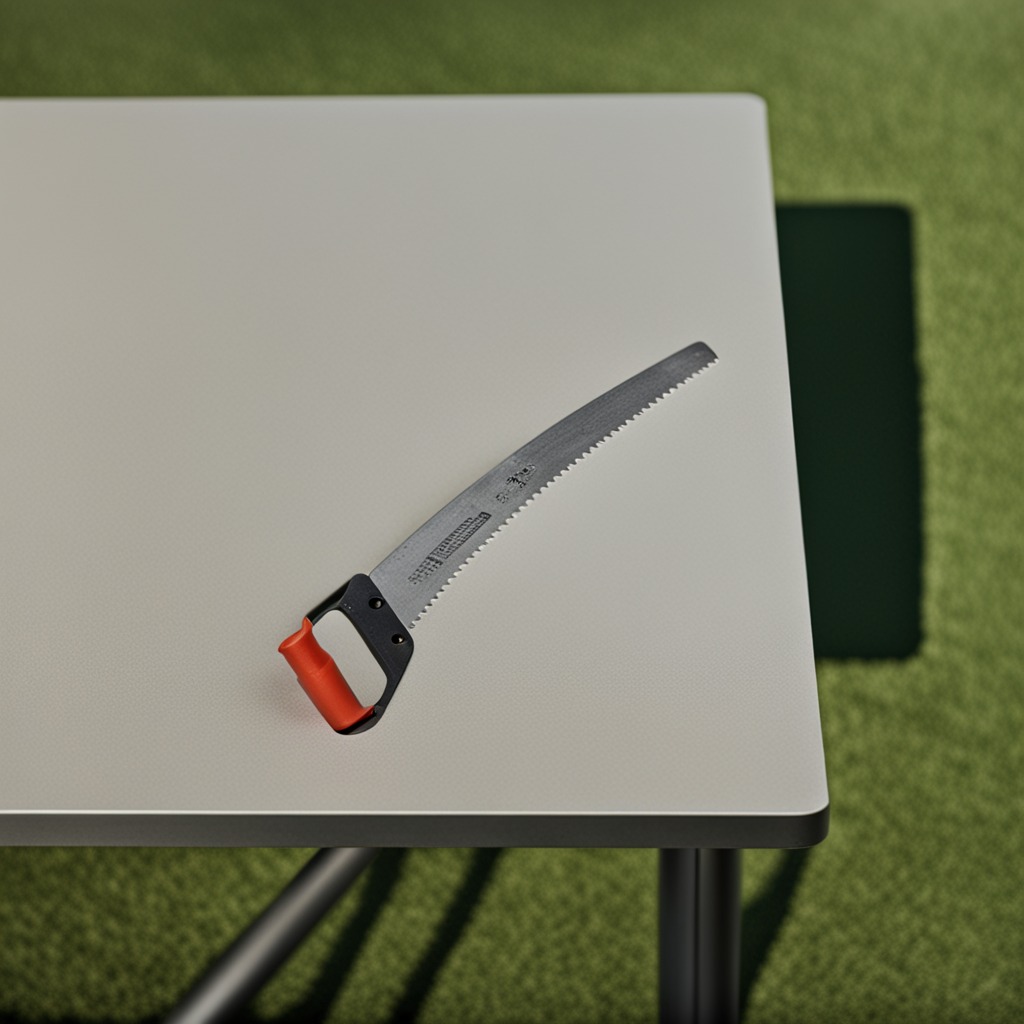
A handheld metal saw lies on the clean utility table in a temporary outdoor tool station afternoon light present textured surface.